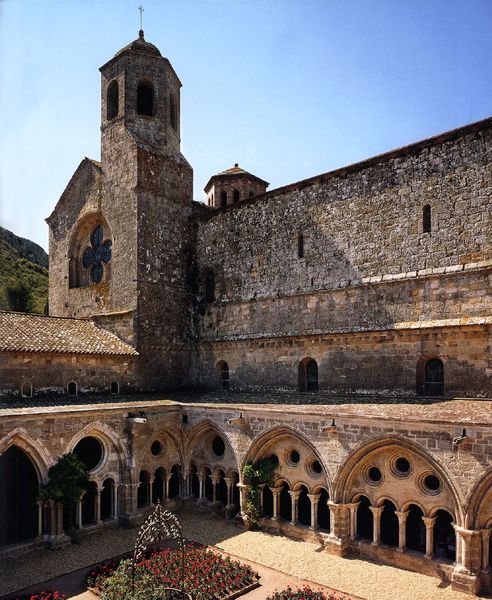
Titel: Ehemaliges Zisterzienserkloster Fontfroide
Standort: (F), Fontfroide (EU - F)
Schlagwörter: kirchturm, blume, blumen, fenster, säulen, alt, stein, gitter, kirche, schön, brunnen, turm, garten, bogen, italien, mauer, rundbogen, foto, fotografie, glockenturm, kloster, kreuz, türme, rundfenster, dom, kunst, langhaus, glocke, rosette, spitzbogen, romanik, beet, masswerk, kleeblatt, kreuzgang, romanisch, langjaus, steinwand, haustein, ottonik, normandie, fensterrosette, belfried, frankfreich, #turm